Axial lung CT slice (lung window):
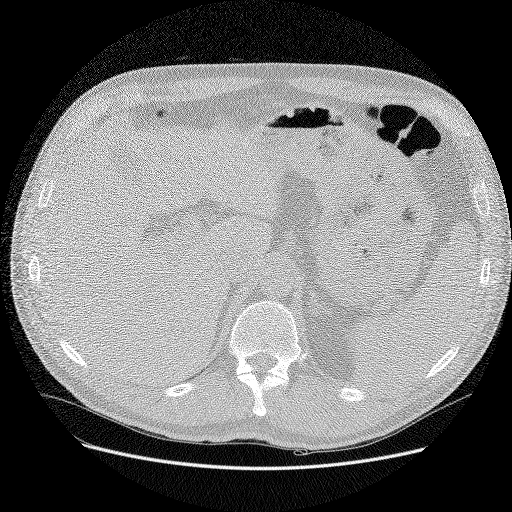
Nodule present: no